Question: Recently I've created a new Xcode - Game project. Without touching anything I ran the template. I was expecting a standard app, but I noticed one thing. Instead of pretty filled background, I got scene at the top and the bottom.
How can I make it fill the whole screen?

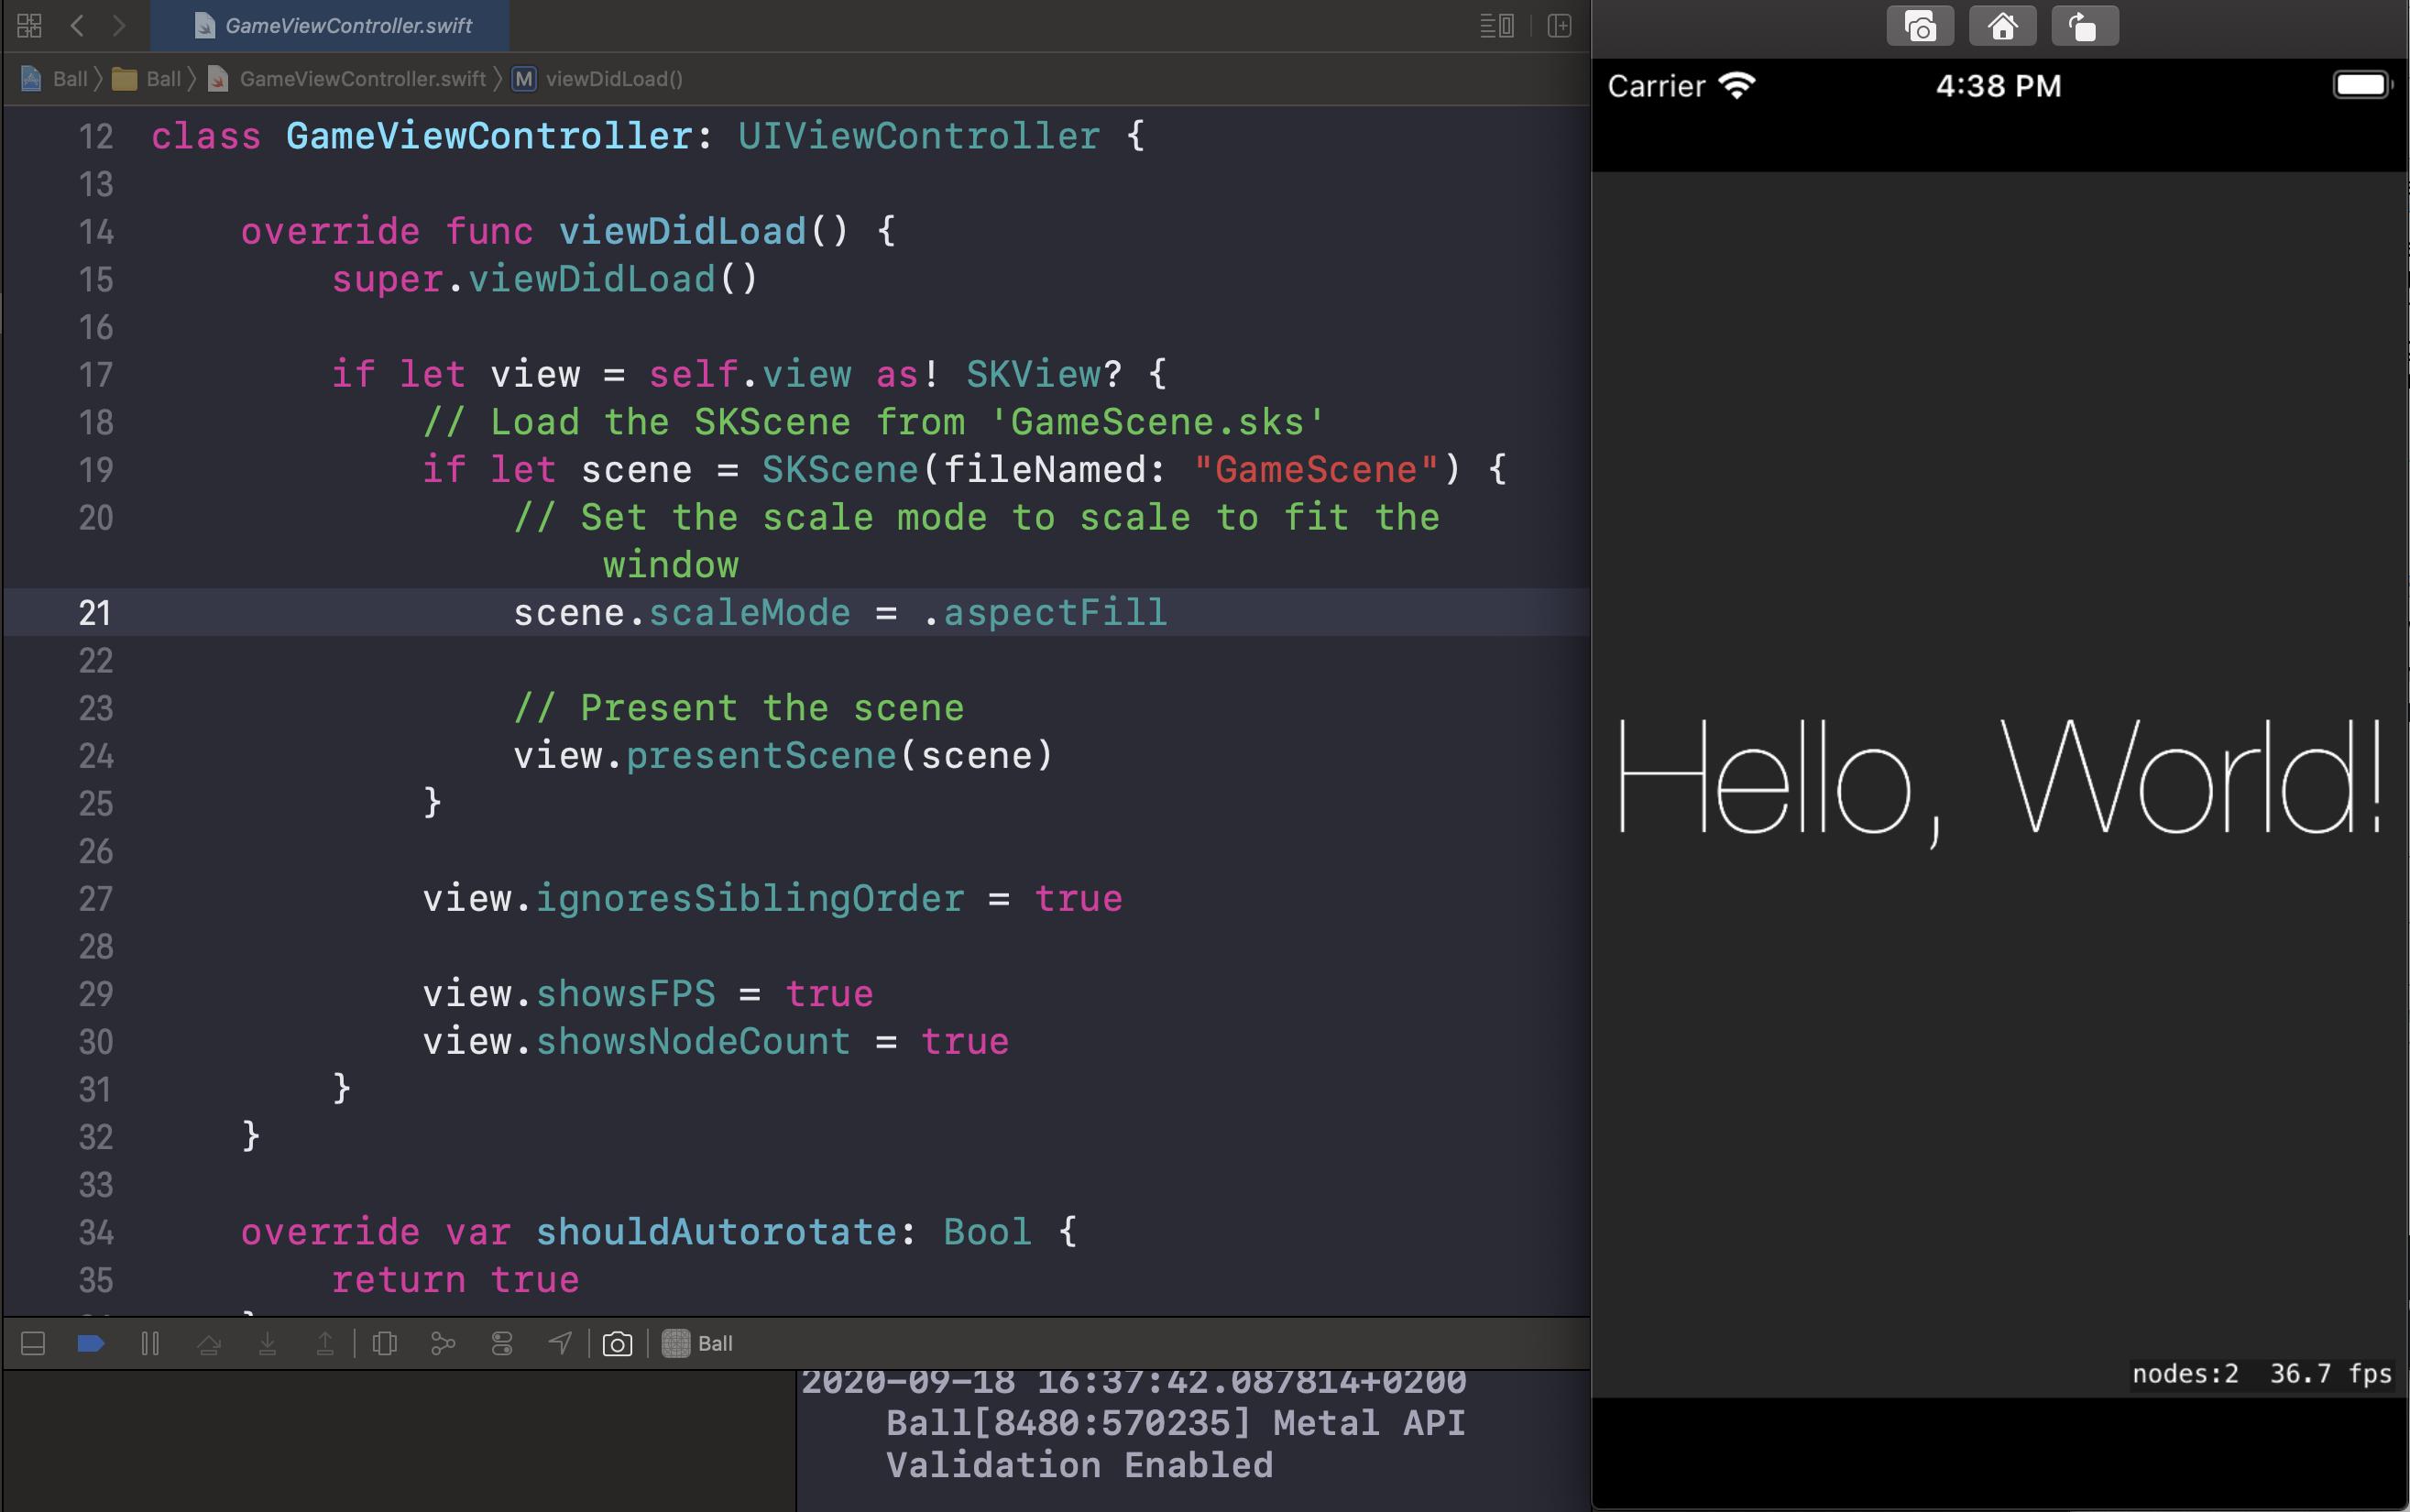
Answer: It looks like the default SpriteKit Game template is missing a Launch Screen. You need to add it manually:
1. Add a Launch Screen:
New File -> iOS -> User Interface -> Launch Screen
1. Set the name of your new launch screen in:
[Your Project] -> General -> Launch Screen File